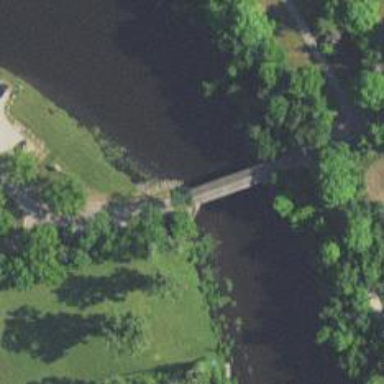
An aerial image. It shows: Covered bridge on unclassified road leading to tourist attraction.